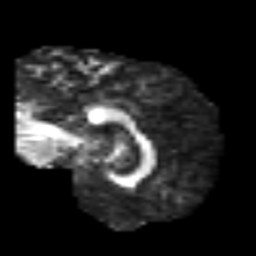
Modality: FA
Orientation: sagittal
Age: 49
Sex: male
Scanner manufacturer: siemens
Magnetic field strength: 3 T
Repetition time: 6.1 s
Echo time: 0.101 s